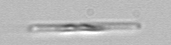
Label: Leptocylindrus